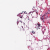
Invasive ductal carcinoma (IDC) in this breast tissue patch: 0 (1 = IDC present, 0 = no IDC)